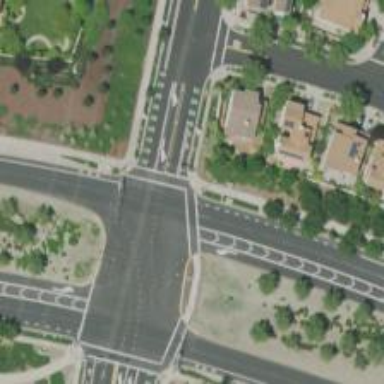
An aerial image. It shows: Footway with crossing lines.